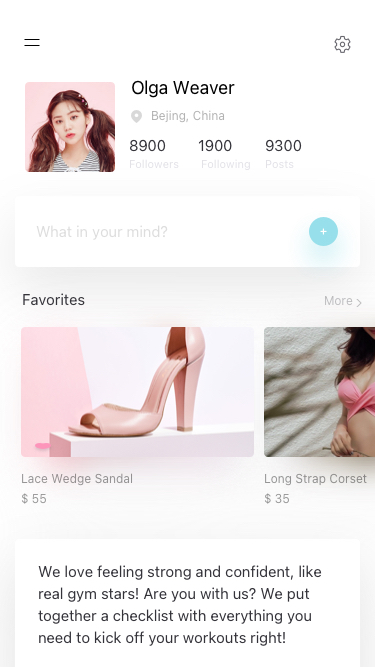
Text in this UI design:
Olga Weaver
Followers
Following
Posts
8900
1900
9300
Bejing, China
What in your mind?
Favorites
More
Lace Wedge Sandal
$ 55
Long Strap Corset
$ 35
07:50AM
View more
We love feeling strong and confident, like real gym stars! Are you with us? We put together a checklist with everything you need to kick off your workouts right!